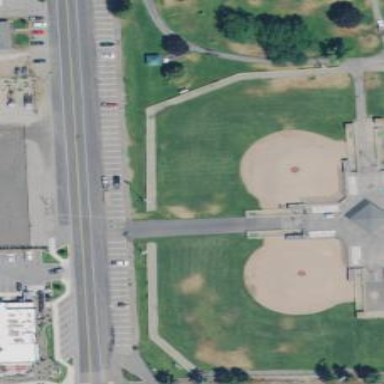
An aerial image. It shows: Baseball pitch for leisure land.